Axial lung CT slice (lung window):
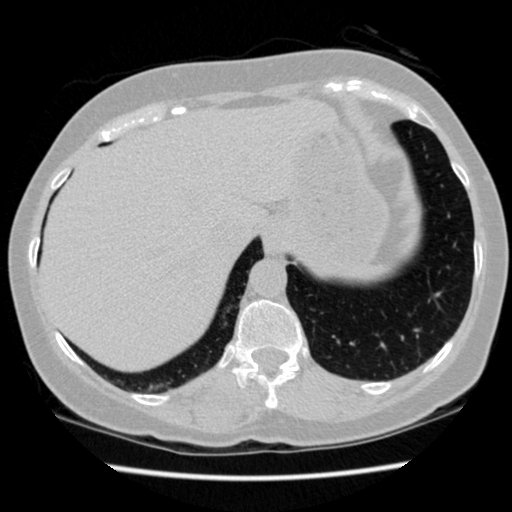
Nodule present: no